Question: What is the reading of the measurement in the image?
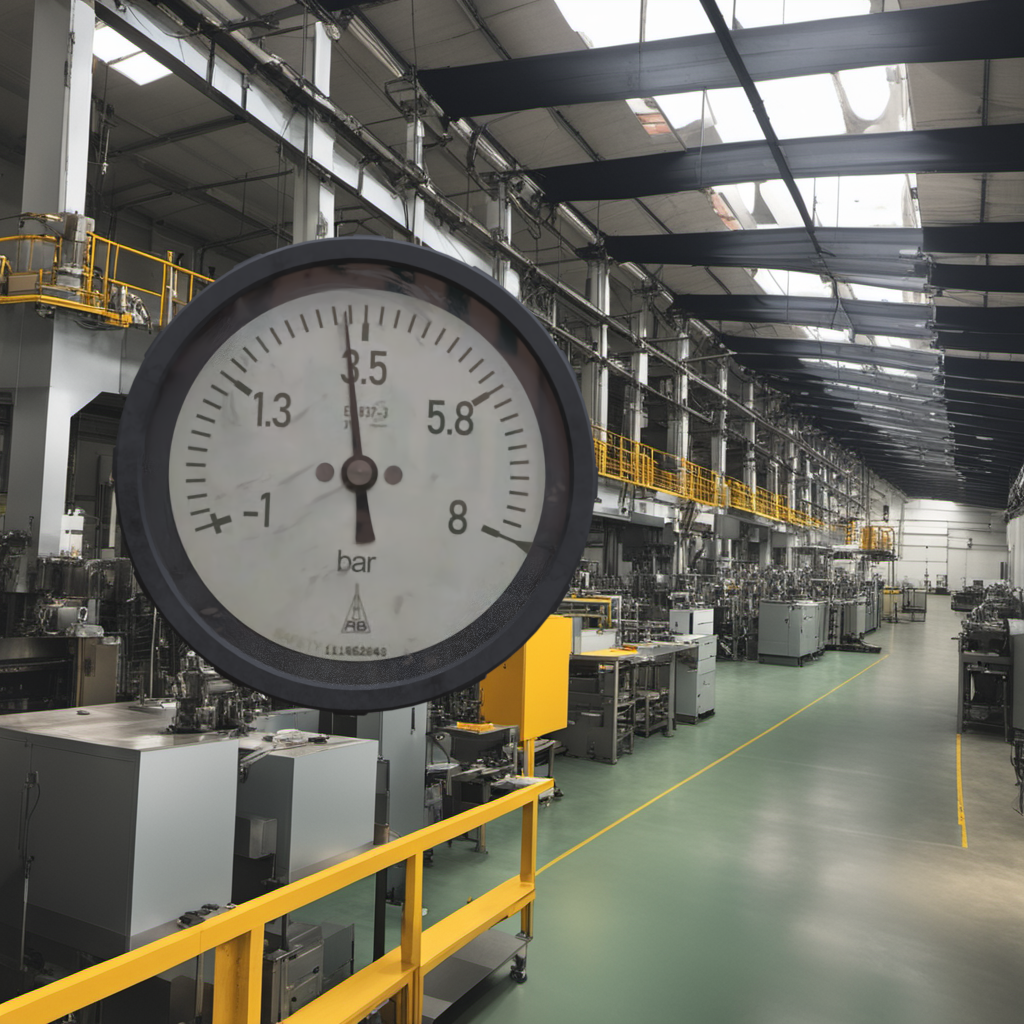
Answer: The result is 3.21
Question: What is the value range of the measurement in the image?
Answer: The range is from -1 to 8
Question: What is the minimum and maximum reading range of this measurement?
Answer: The minimum value is -1 and the maximum value is 8